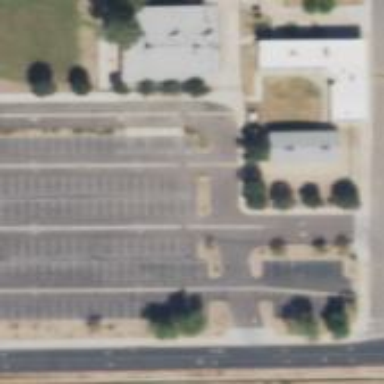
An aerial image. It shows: Parking area with asphalt surface.